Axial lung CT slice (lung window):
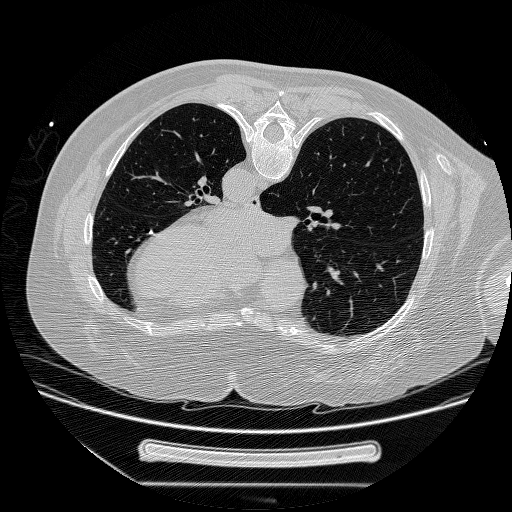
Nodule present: no